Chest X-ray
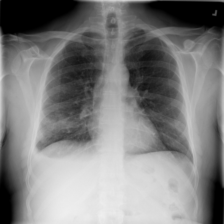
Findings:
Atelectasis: negative
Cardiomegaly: negative
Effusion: positive
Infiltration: negative
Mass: negative
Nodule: negative
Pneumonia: negative
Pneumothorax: negative
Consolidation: negative
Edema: negative
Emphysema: negative
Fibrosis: negative
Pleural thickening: negative
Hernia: negative